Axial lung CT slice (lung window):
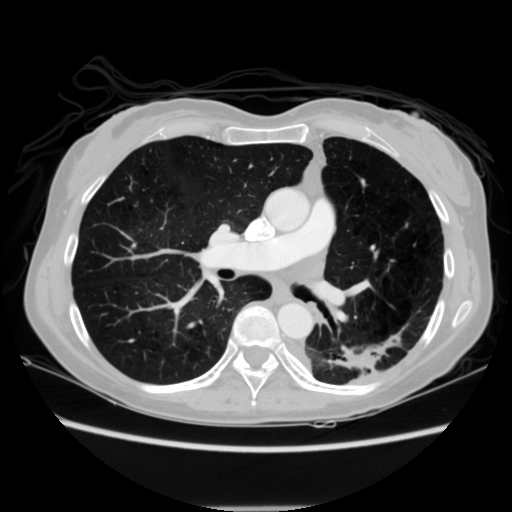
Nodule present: no